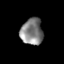
Tissue: skin
Cell type: Epithelial cells
Senescence score: 0.1605
Nuclear area (px): 575
Mean DAPI intensity: 129.901